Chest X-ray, AP view. Patient: 56 years old, sex F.
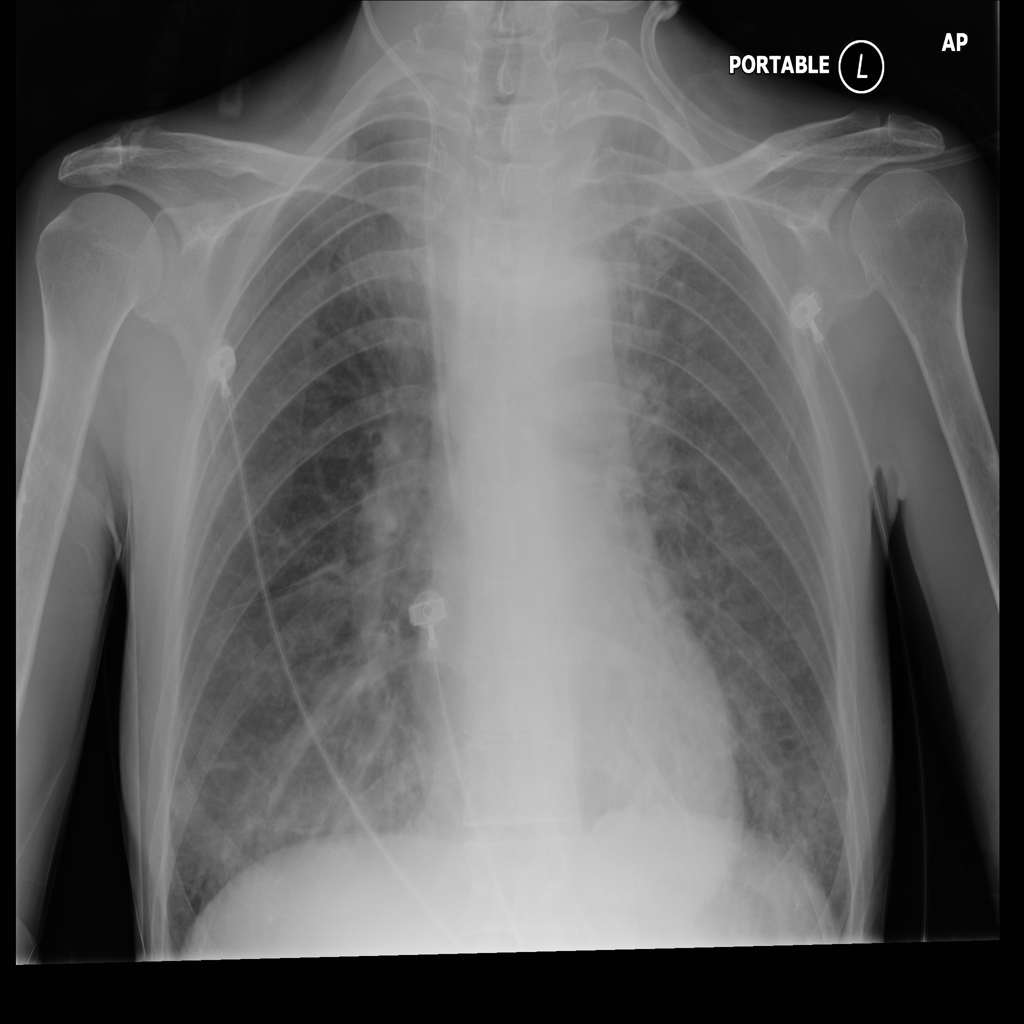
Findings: Edema, Infiltration, Mass, Nodule, Pleural_Thickening